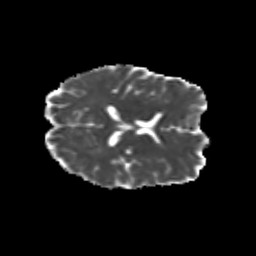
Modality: MD
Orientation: axial
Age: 21
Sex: male
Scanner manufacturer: siemens
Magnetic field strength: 3 T
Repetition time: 3.5 s
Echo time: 0.104 s